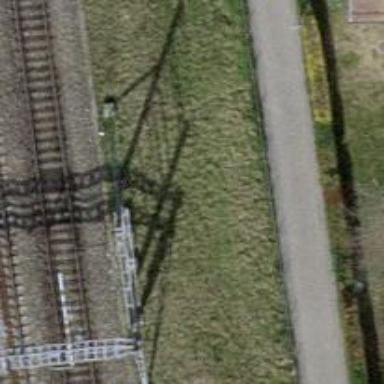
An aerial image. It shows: Power pole.